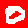
Digit: 0